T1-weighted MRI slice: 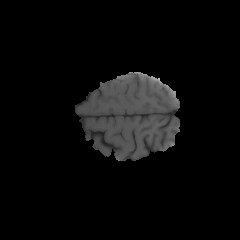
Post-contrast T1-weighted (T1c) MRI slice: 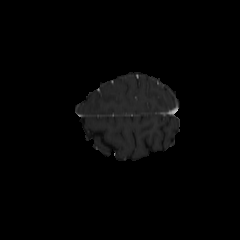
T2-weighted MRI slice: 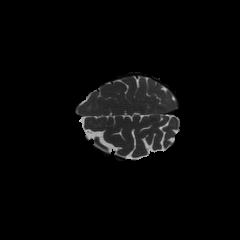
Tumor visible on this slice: no